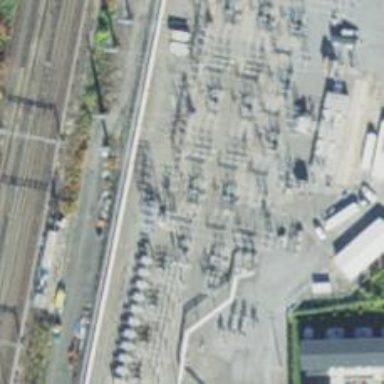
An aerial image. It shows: Switch used for power control.